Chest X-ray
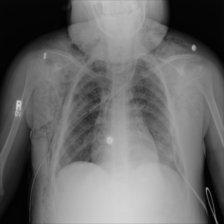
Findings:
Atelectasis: negative
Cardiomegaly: negative
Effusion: negative
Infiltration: negative
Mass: negative
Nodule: negative
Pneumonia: negative
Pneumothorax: negative
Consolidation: negative
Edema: negative
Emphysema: negative
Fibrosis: negative
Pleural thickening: negative
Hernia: negative